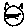
Label: cat